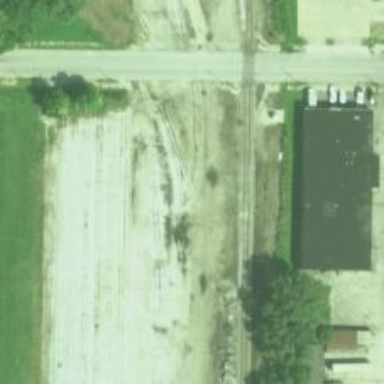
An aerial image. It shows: Abandoned railway.